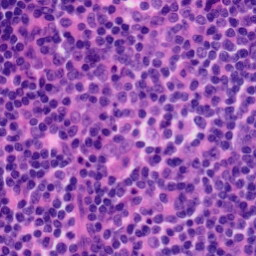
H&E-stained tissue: Tonsil